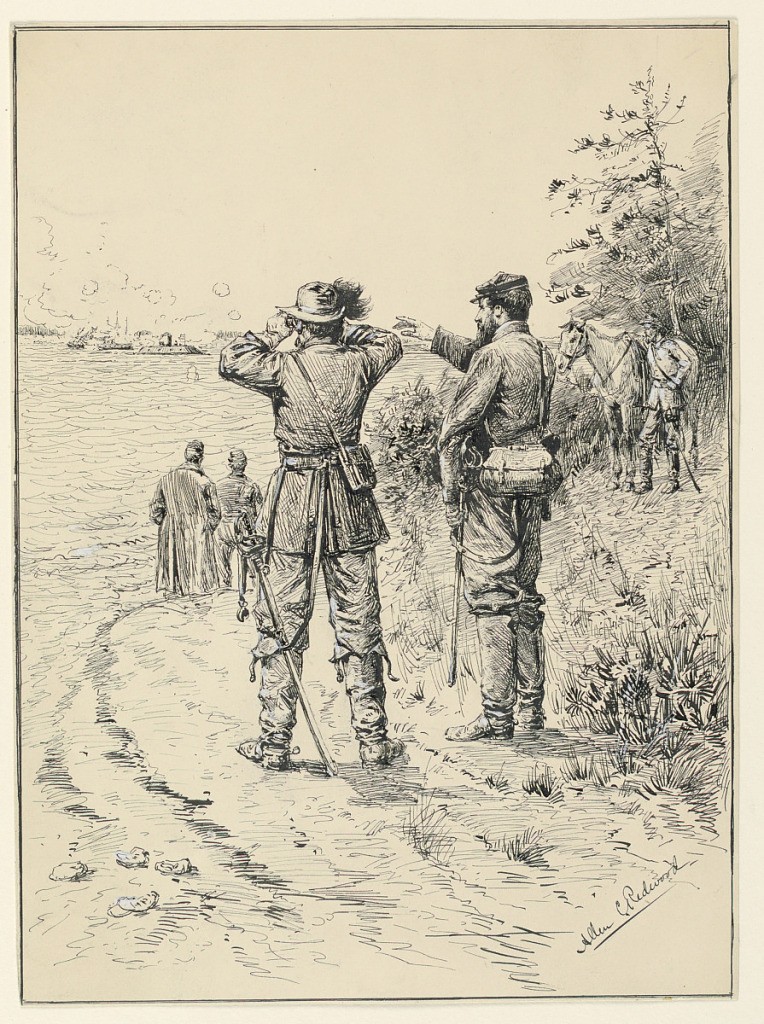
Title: Officers and General Watching a Naval Battle (Battle of the Monitor and the Merrimac)
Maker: Allen Carter Redwood, American, 1844 - 1922
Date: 1884-88
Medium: Pen and black ink on cream wove paper
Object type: Drawing
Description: A general and an officer, both wearing swords, are watching a naval battle.  Behind them is a screen of bushes and another soldier with a saddled horse.